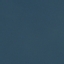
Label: SeaLake